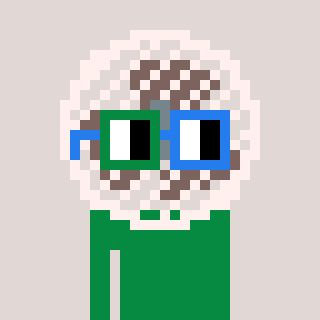
a pixel art character with square green and blue glasses, a fan-shaped head and a green-colored body on a warm background